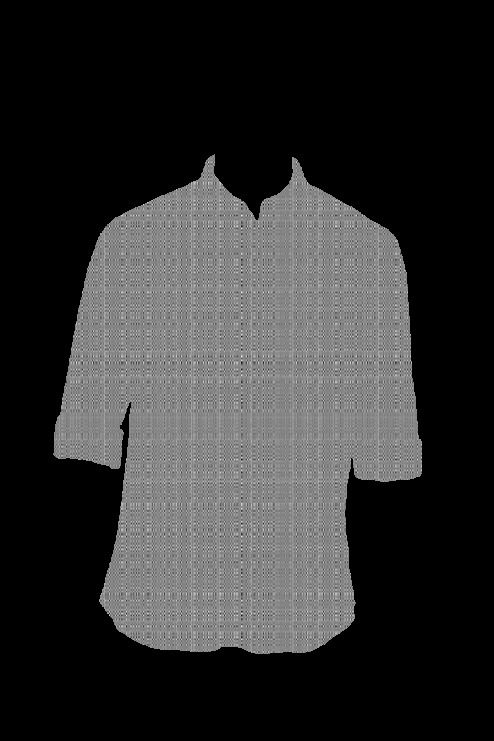
grey slim fit button up tee